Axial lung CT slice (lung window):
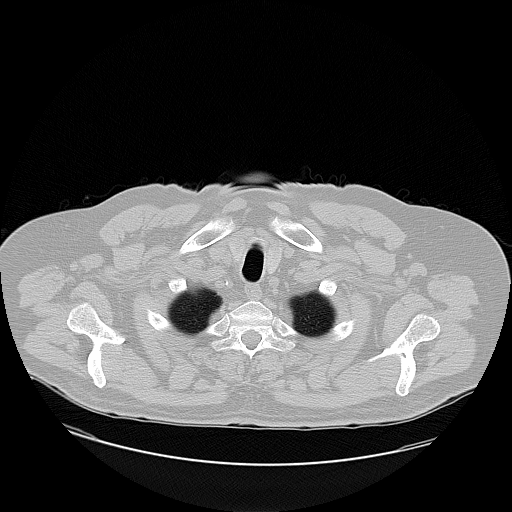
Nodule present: no